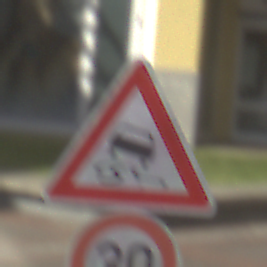
Verkehrszeichen: SchleuderOderRutschgefahr
Zusatzzeichen unten: Geschwindigkeit30
Umgebung: Outdoor, Urban
Tageszeit: MorningAfternoon
Wetter: PartlyCloudy
Licht: Natural
Jahreszeit: NotSpecified
Kontrast: HighContrast